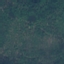
Land use / land cover class: Forest